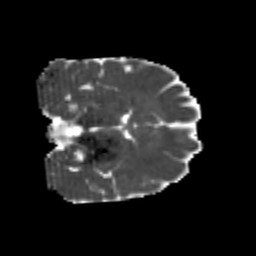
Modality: MD
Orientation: coronal
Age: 22
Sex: female
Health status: healthy
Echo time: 0.074 s